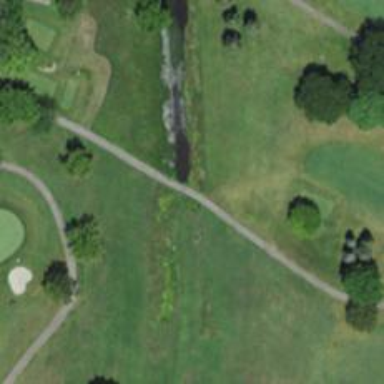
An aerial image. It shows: Service road used as golf cart path.